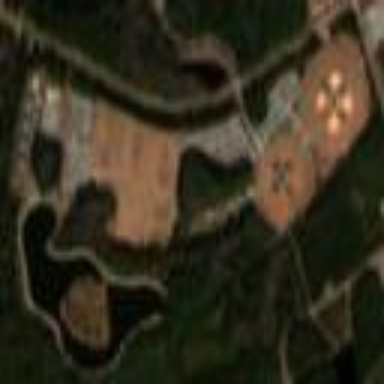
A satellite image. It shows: Sports center on leisure land.